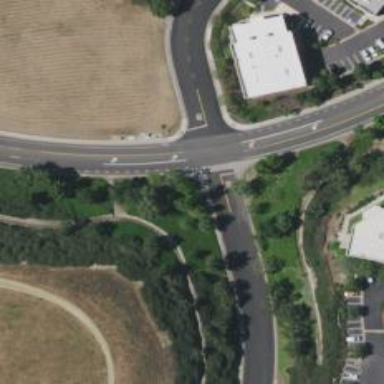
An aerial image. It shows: Stop road.